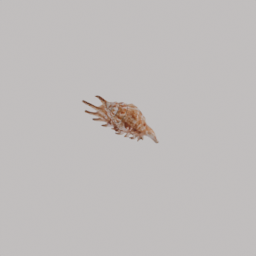
Label: animals